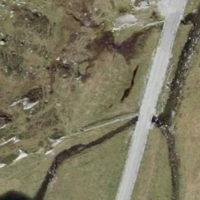
EUNIS habitat code: 26
Species observed at this site:
Silene dioica
Eriophorum angustifolium